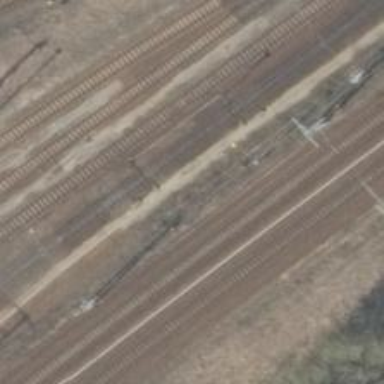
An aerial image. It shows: Railway track with contact lines for electrification.